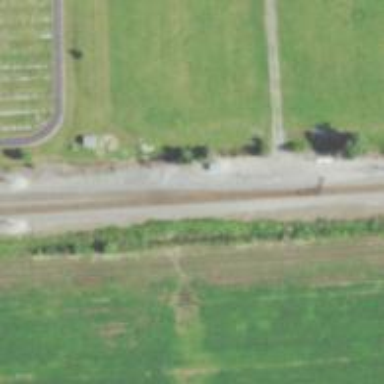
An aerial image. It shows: Railway junction.